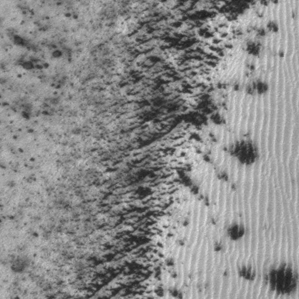
Label: frost